Aerial crown-view tile of a tropical tree (Barro Colorado Island, Panama), acquired 20250512:
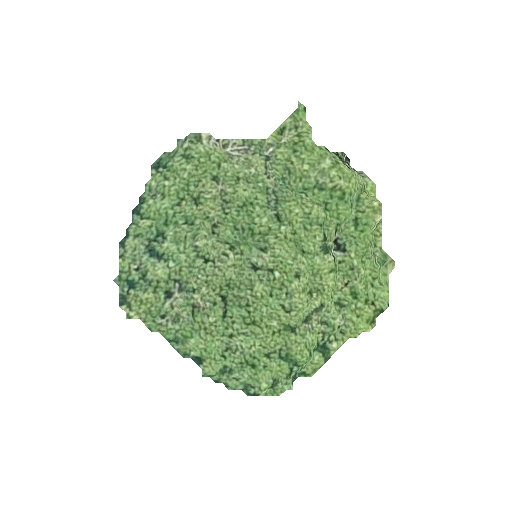
Species: Zanthoxylum ekmanii
GBIF accepted scientific name: Zanthoxylum ekmanii
Crown area: 79.417 m²